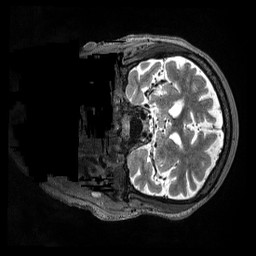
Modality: T2w
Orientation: coronal
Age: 73
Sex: male
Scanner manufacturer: siemens
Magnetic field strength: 3 T
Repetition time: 3.2 s
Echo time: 0.562 s